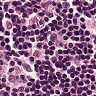
Metastatic tissue present: no